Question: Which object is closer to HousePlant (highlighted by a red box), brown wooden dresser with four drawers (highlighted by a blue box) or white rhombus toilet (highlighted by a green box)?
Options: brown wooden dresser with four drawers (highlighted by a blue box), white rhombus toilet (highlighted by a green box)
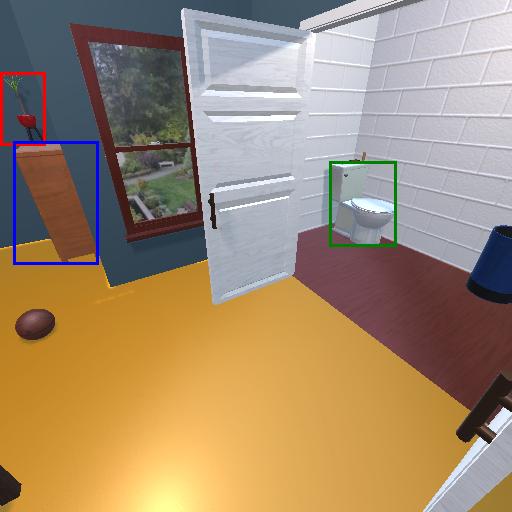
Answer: brown wooden dresser with four drawers (highlighted by a blue box)